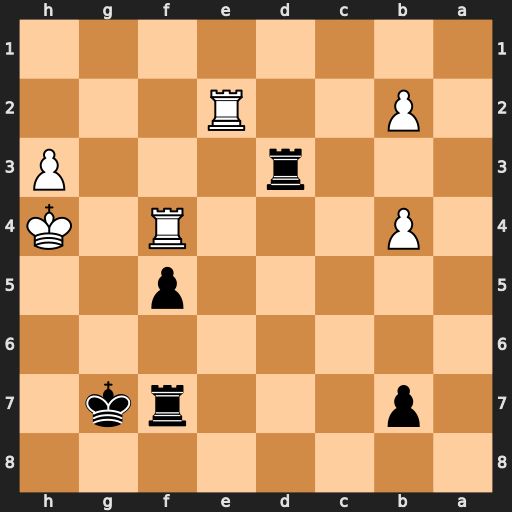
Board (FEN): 8/1p3rk1/8/5p2/1P3R1K/3r3P/1P2R3/8
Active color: b
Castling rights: -
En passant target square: -
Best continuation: Kf6 Rxf5+ Kxf5